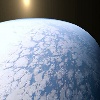
Label: cloud